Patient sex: M
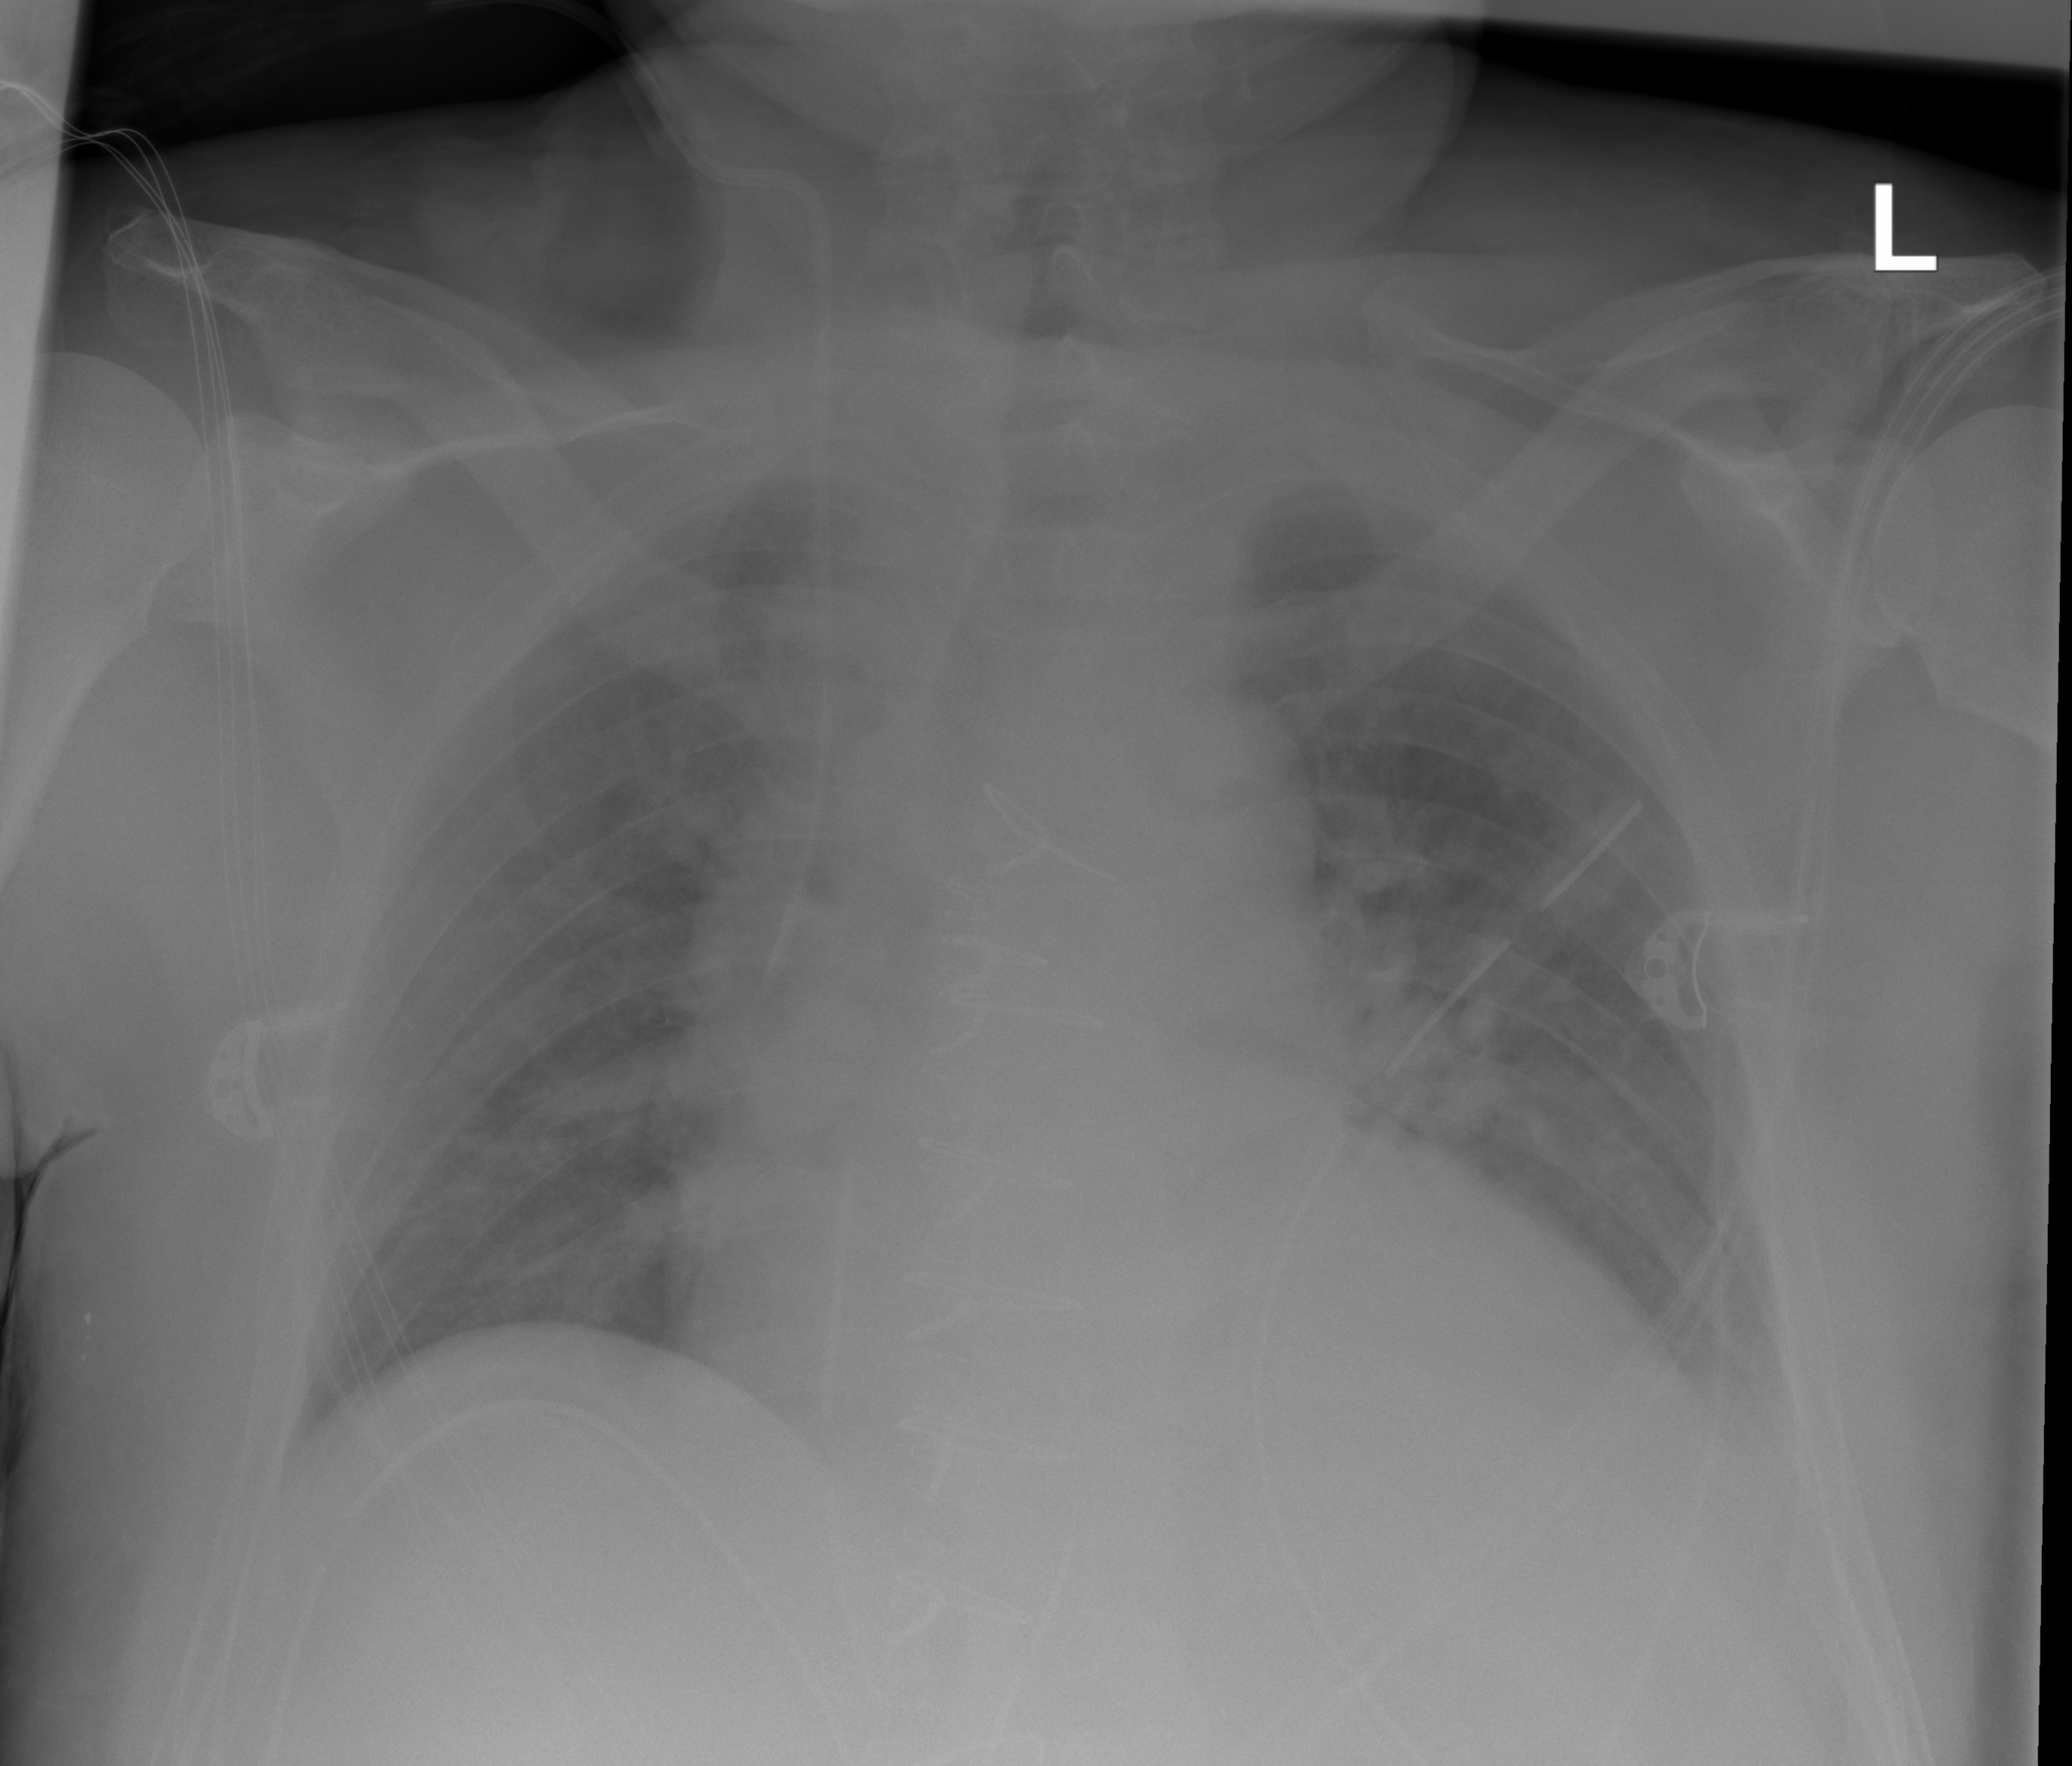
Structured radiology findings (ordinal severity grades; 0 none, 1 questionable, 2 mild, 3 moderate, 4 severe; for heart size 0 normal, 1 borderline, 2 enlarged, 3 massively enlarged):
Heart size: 0
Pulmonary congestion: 1
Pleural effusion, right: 0
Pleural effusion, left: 0
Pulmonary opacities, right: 0
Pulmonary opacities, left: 2
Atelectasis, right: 1
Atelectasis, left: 2